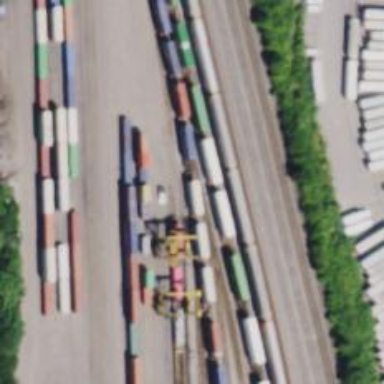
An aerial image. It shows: Railway yard used for servicing trains.